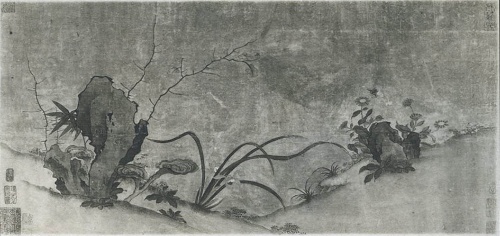
Artist: Unidentified artist
Object type: Handscroll
Classification: Paintings
Medium: Handscroll; ink and color on silk
Culture: China
Period: Ming (1368–1644) or Qing (1644–1911) dynasty
Dimensions: 33 3/4 × 16 in. (85.7 × 40.6 cm)
Department: Asian Art
Credit line: Rogers Fund, 1943
Accession year: 1943
Repository: Metropolitan Museum of Art, New York, NY
Tags: Plants|Flowers